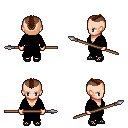
a pixel art fantasy rpg character, female body template, human, light skin, black robe, red pants, brown short mohawk hairstyle, ghillies, spear, four views (front, back, left, right), 2x2 character sprite sheet, small pixel art, hard edges, no anti-aliasing